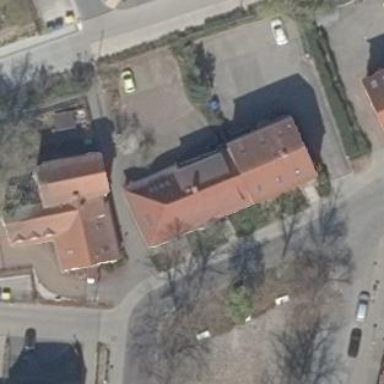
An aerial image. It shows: Office building with gabled roof oriented along the building.